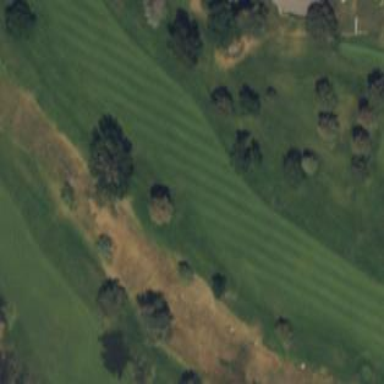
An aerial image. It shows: Golf fairway surrounded by grass.